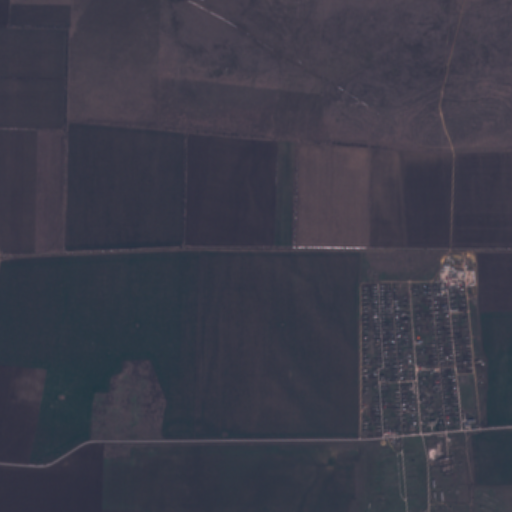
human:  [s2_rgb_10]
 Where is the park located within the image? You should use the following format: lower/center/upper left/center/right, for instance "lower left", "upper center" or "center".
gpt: The park is located in the lower right of the image.
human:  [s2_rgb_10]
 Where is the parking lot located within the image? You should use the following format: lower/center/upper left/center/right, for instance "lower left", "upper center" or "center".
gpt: The parking lot is located in the lower right of the image.
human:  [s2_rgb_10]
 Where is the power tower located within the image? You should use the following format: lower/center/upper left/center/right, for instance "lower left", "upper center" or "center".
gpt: The power tower is located in the left of the image.
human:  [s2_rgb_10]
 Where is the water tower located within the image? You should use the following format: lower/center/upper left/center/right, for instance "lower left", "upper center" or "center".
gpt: The water tower is located in the lower right of the image.
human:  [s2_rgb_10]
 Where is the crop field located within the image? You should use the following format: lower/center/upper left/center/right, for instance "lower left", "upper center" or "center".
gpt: There is no crop field in the image.